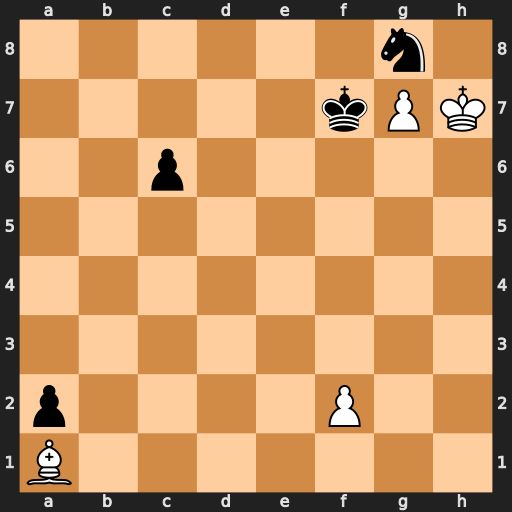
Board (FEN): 6n1/5kPK/2p5/8/8/8/p4P2/B7
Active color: w
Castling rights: -
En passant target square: -
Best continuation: f4 Ne7 f5